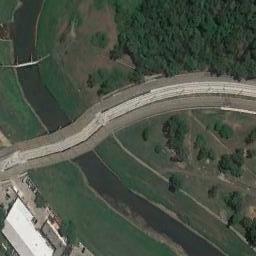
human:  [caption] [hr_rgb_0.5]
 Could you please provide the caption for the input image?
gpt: A curved bridge connects the green fields on both sides of the slender Wei River .

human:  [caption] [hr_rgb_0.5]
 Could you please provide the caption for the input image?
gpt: There are vehicles on the bridge, And the water under the bridge is muddy .

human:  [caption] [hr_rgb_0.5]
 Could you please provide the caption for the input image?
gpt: There is a bridge over the river with some trees and grass beside .

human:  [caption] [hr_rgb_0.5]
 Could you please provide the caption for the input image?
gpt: A bridge built on a narrow dark green river and the flood bed of the river and the lawn on the flood bed .

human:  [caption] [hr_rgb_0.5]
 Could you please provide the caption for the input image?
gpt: Many green plants are around the bridge .